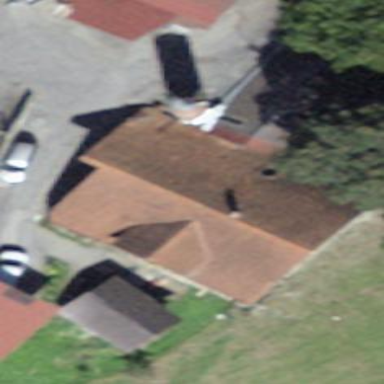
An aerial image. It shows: Residential building.